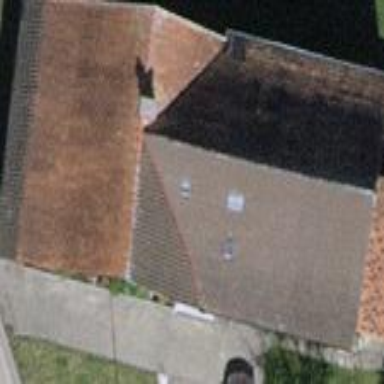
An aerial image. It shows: Farm building.